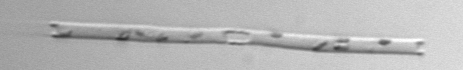
Label: Eucampia_morphytype1